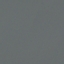
Label: SeaLake